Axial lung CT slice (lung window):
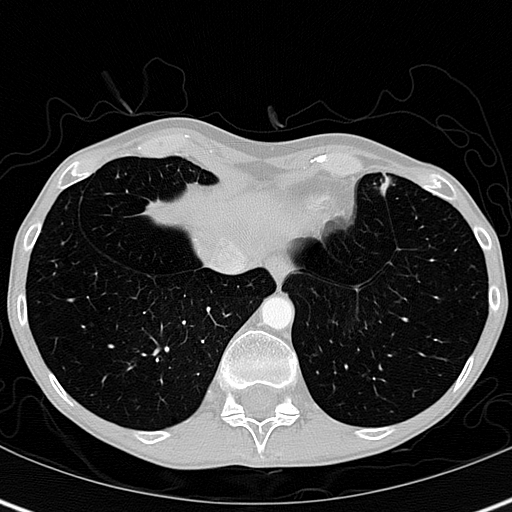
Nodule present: no